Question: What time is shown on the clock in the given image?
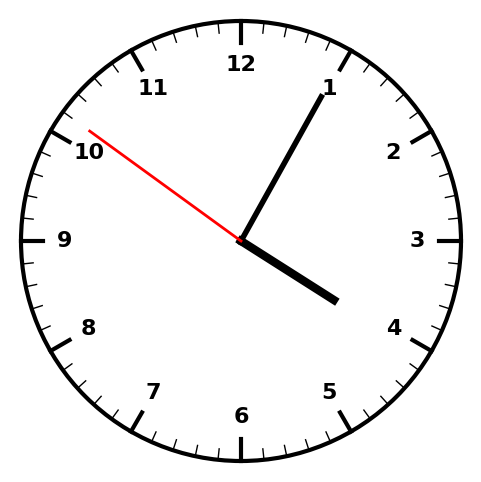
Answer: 04:04:51